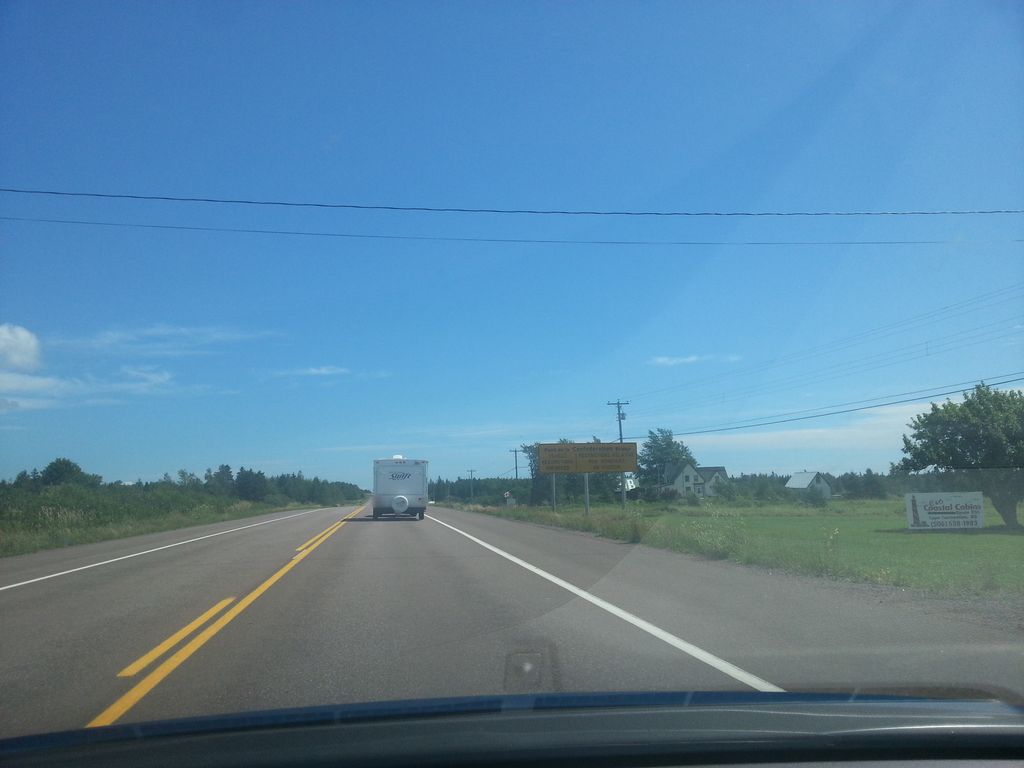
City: charlottetown